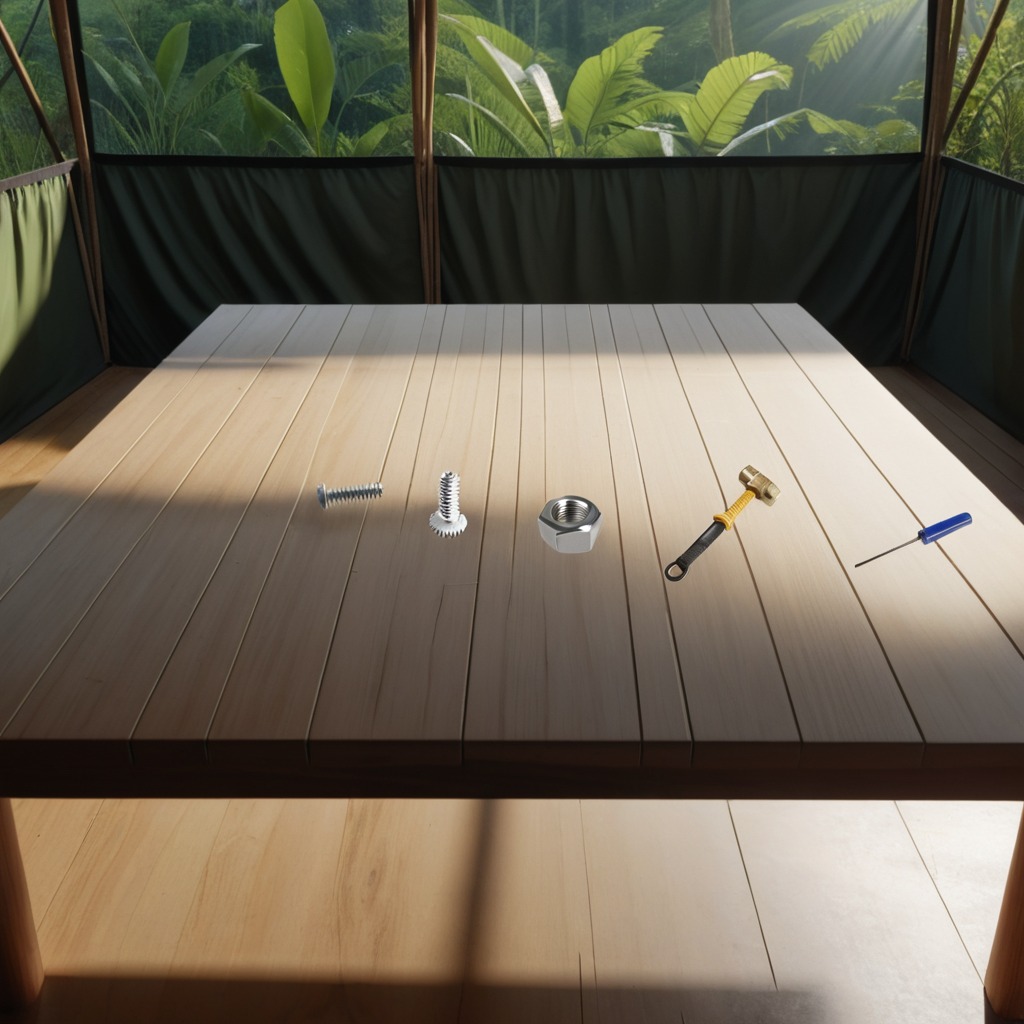
A metal machine screw, a hammer, a coiled metal spring, a screwdriver, and a metal nut are lying on the wooden table.